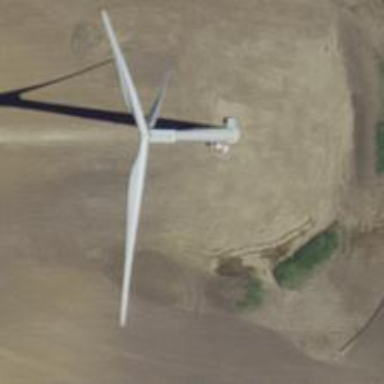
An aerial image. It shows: Wind generator using horizontal axis wind turbines.